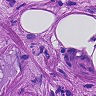
Metastatic tissue present: yes